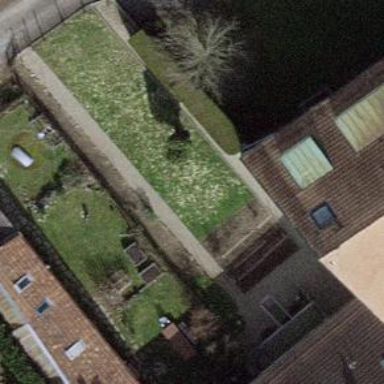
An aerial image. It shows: Garden surrounded by fence.